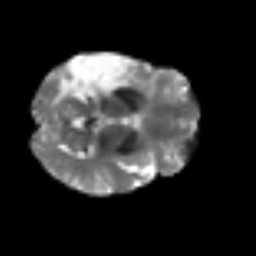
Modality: T2w
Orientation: axial
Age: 59
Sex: female
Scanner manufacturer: siemens
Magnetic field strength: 3 T
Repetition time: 3.2 s
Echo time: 0.081 s